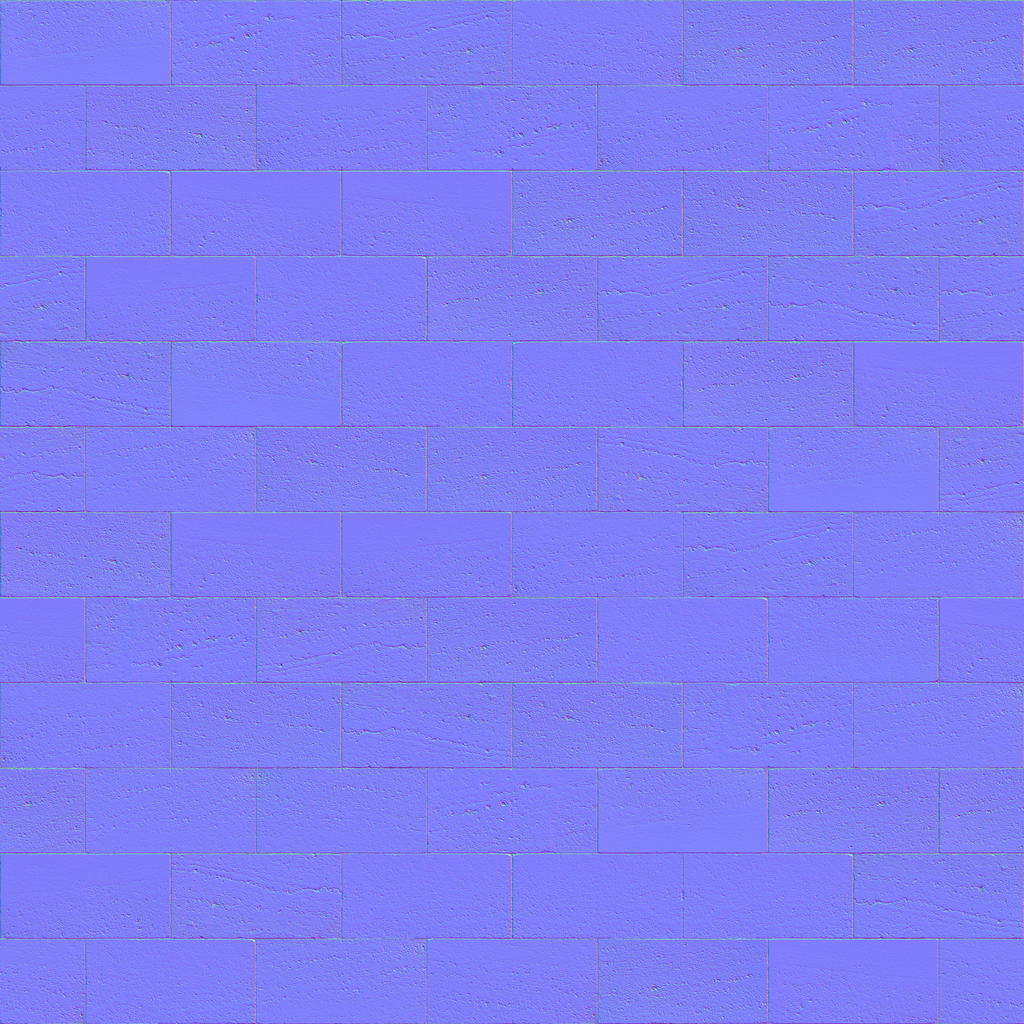
Texture map type: NormalGL